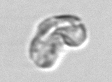
Label: Karenia